Interaction volume radius: 5 \u00c5
Interaction volume height: 45 \u00c5
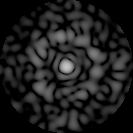
Disorder parameter: 0.8211